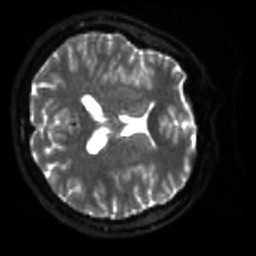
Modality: sbref
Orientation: axial
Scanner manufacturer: siemens
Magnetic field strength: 3 T
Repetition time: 4 s
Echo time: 0.0594 s